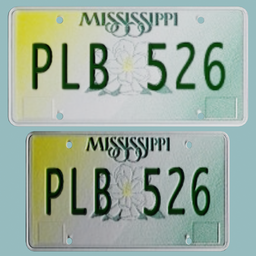
Label: mechanical